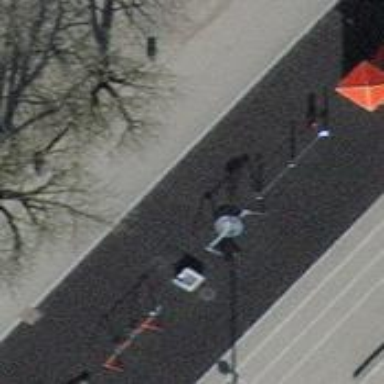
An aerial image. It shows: Playground featuring basket swing.